Question: Using c# with VSTO Outlook project, is possible to set values in inbox search box?
I know how to search emails via c# code but i need to show the results in inbox window.
For example set in that box via c#

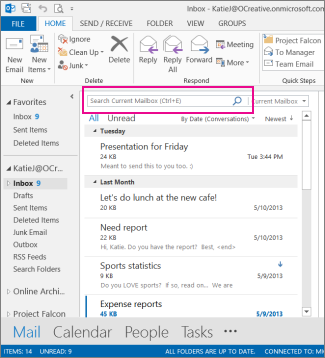
Answer: Sure - call 'Application.ActiveExplorer.Search("email from:""teste@teste.com""", 0)'